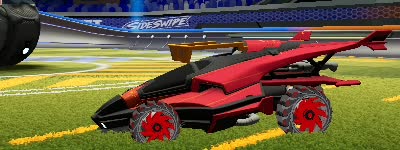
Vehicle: aftershock